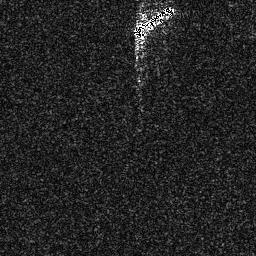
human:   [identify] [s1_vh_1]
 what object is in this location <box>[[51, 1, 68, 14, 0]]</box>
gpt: <ref>1 medium ship at the top</ref>